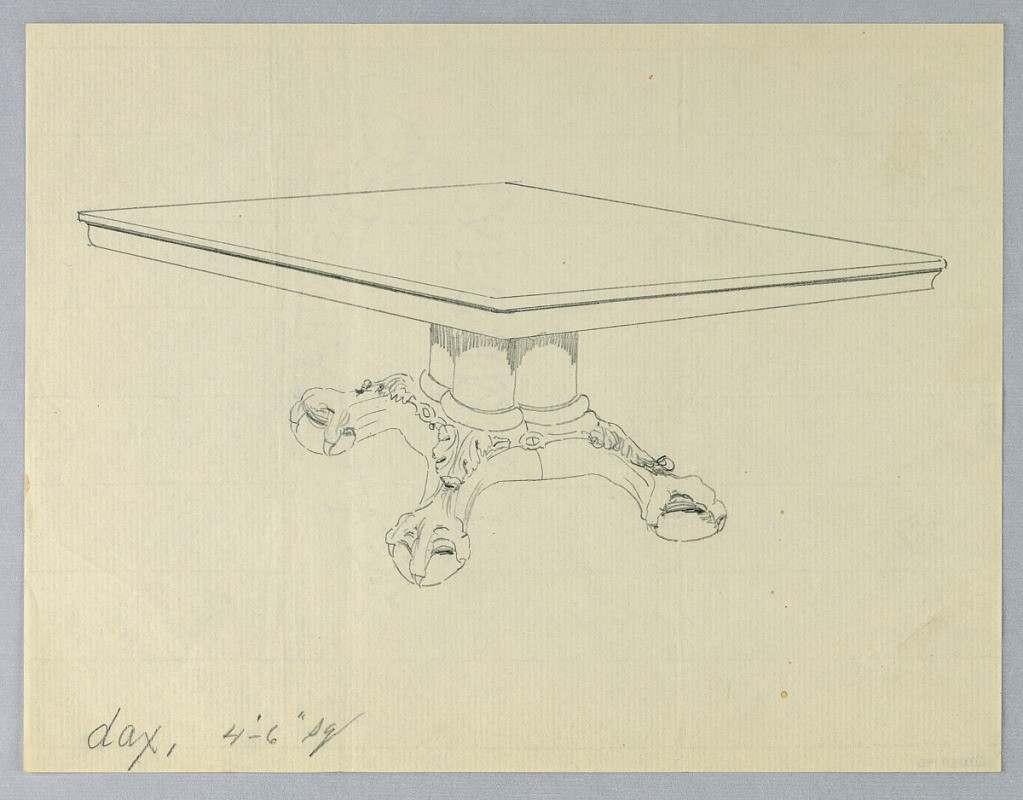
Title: Design for a Rectangular Table with Ball-and-Claw Feet
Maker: A.N. Davenport Co.
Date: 1900–05
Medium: Graphite on thin cream paper
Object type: Drawing
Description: Rectangular molded table top raised on support of  4 [3 shown] clustered columns sitting atop a molded and carved base terminating in carved ball-and-claw feet.